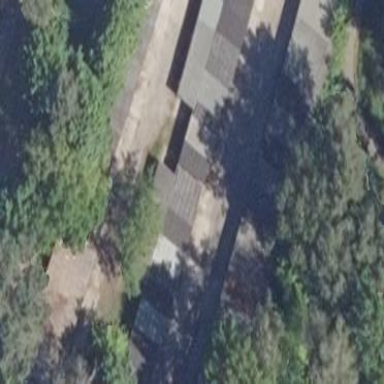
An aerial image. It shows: Group of garages.